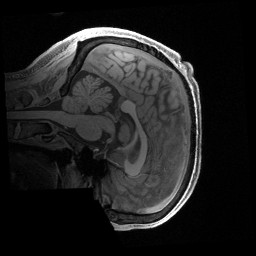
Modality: T1w
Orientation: sagittal
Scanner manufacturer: siemens
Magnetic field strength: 3 T
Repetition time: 2.4 s
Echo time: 0.00222 s